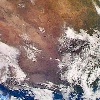
Label: land